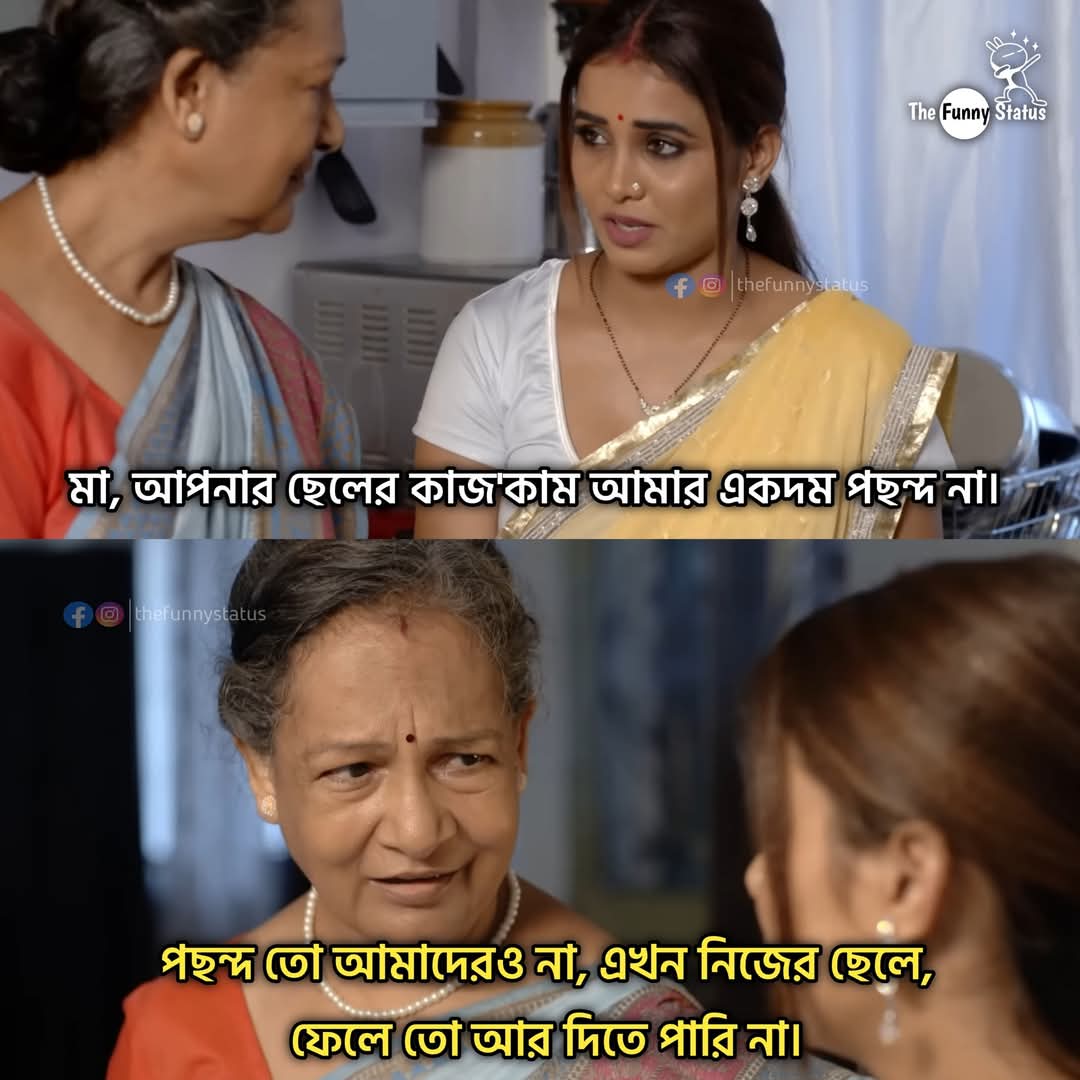
Text: মা, আপনার ছেলের কাজ'কাম আমার একদম পছন্দ না।
পছন্দ তো আমাদেরও না, এখন নিজের ছেলে, ফেলে তো আর দিতে পারি না।
Label: Non Hate